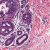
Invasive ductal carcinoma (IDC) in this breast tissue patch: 0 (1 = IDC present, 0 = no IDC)